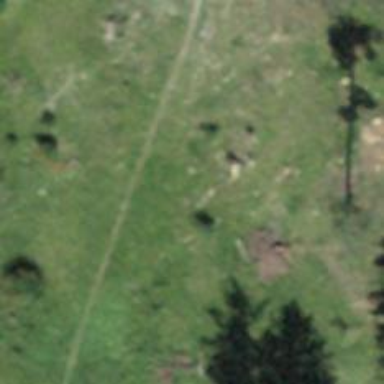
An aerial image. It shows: Path on the ground.